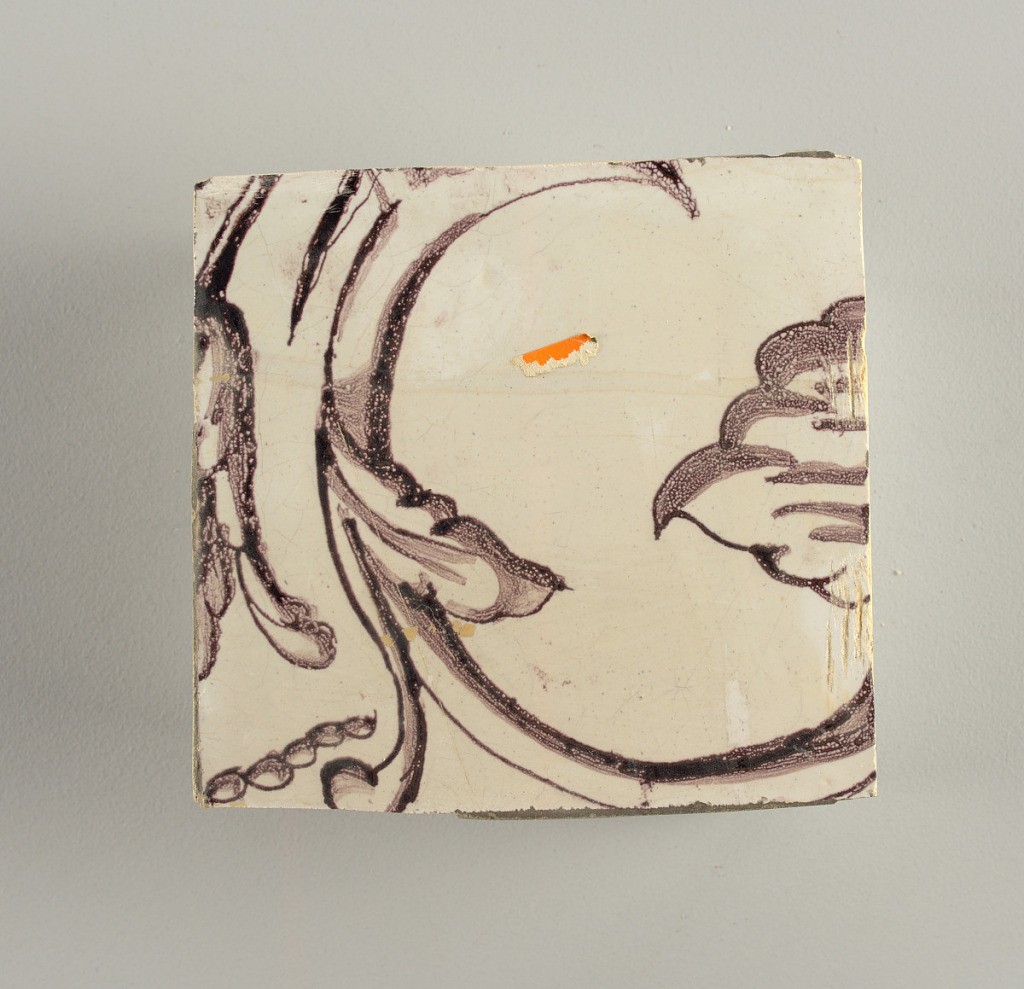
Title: Wall facing
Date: ca. 1725
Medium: Tin-glazed earthenware, underglaze
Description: Horizontal rectangle.  Thirty-seven tiles wide and twenty-one high with opening for door or window nineteen and one-half tiles high and twelve wide.  To left and right of opening, centered canopy above. Left, woman representing Hope, right, a sculputure urn.  Centered above opening, a mascaron.  Arabesque design of foliage.